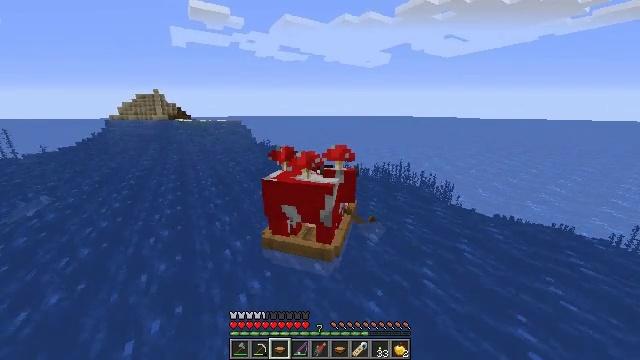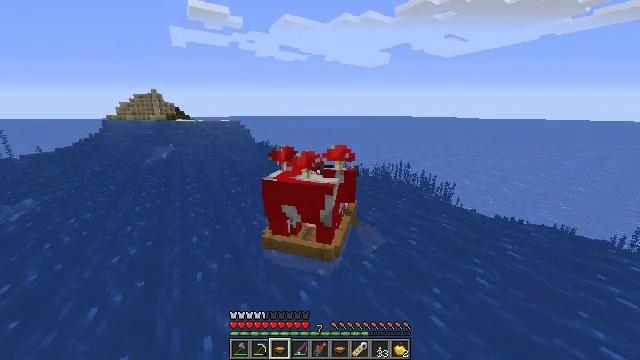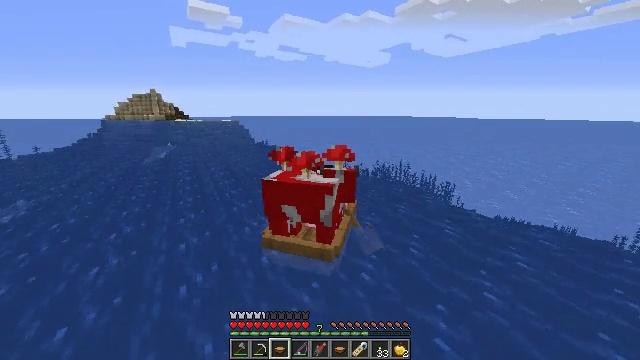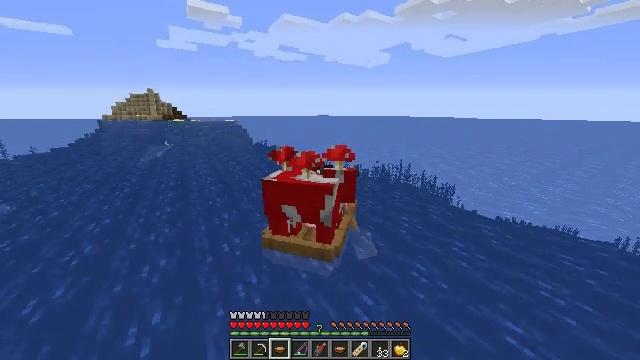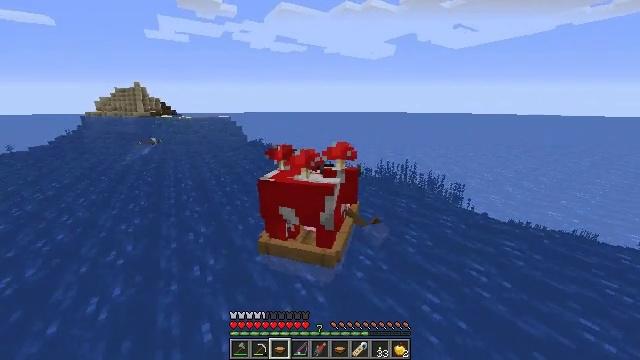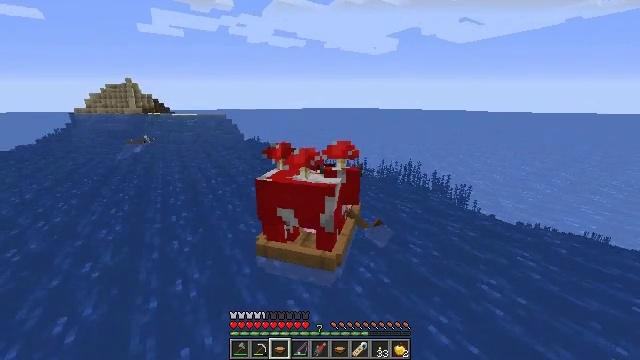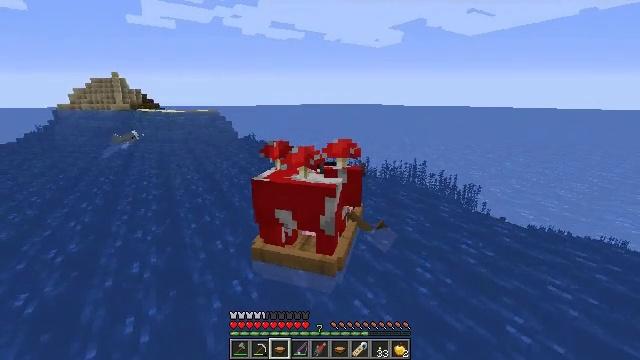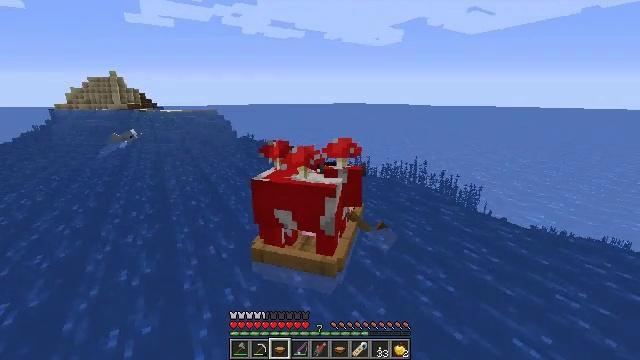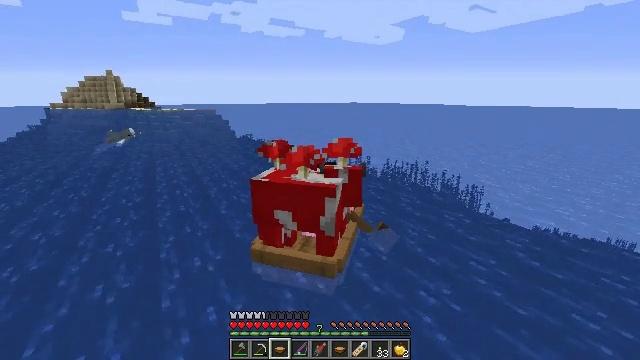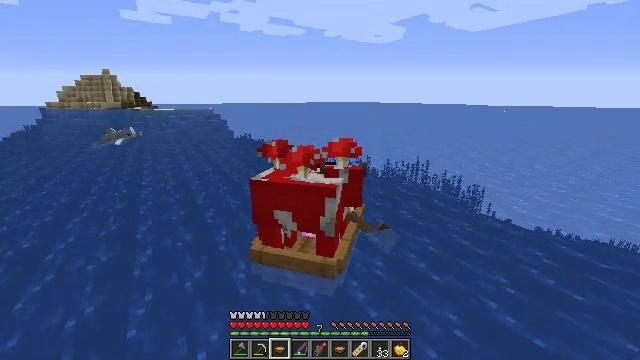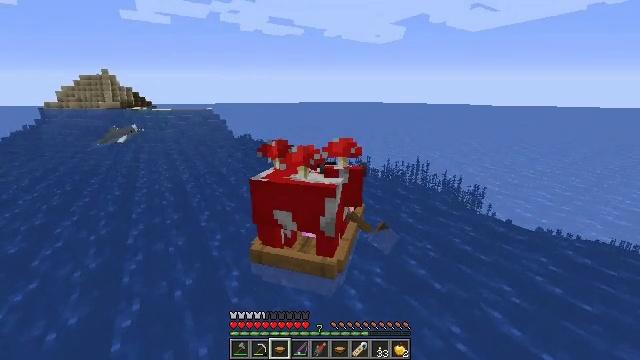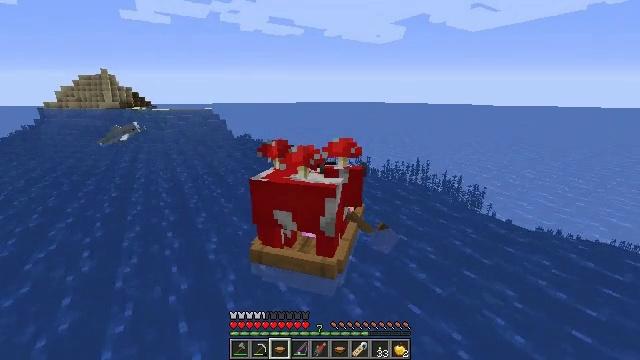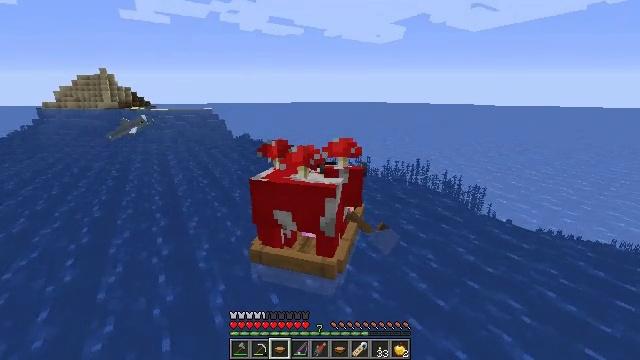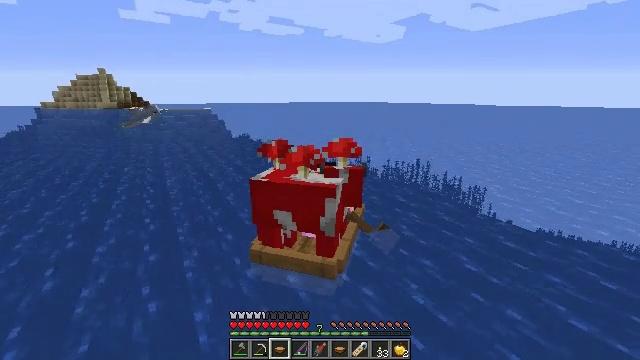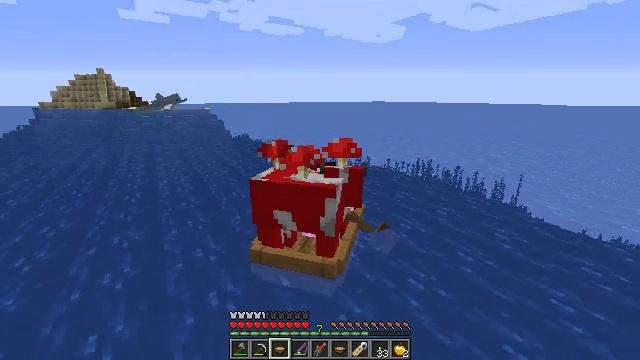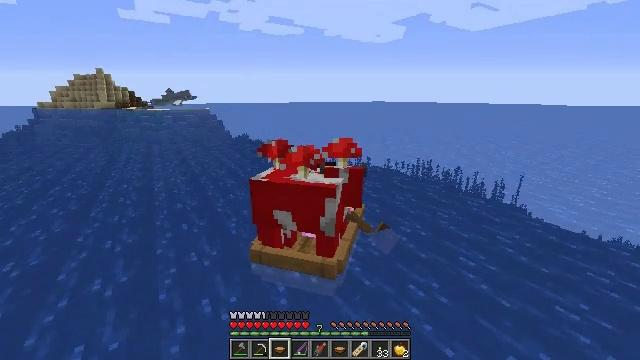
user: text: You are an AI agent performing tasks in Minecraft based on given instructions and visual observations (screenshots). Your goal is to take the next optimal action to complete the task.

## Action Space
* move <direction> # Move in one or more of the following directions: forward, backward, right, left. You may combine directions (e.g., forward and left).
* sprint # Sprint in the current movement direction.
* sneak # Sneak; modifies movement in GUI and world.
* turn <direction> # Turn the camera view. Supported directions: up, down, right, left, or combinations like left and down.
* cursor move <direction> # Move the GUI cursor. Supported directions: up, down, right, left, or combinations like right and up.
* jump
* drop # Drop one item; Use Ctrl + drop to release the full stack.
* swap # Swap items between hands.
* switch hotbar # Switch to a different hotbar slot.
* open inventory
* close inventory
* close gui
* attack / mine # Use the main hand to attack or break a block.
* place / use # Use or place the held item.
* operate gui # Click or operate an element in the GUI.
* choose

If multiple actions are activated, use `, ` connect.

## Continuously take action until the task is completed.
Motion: motion action
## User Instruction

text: Drop a name tag.
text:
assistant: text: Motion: move forward
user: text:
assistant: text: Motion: move forward
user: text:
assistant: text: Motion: no_op
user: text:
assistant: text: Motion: no_op
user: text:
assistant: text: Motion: no_op
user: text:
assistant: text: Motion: no_op
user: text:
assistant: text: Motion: no_op
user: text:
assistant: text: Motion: no_op
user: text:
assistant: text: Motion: no_op
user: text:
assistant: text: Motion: no_op
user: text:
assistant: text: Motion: no_op
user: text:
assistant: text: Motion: no_op
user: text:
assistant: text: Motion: no_op
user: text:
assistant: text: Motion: no_op
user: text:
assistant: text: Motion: no_op
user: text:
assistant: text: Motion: no_op
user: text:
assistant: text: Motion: no_op
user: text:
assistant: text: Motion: no_op
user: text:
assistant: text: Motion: no_op
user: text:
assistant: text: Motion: no_op
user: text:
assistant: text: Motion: no_op
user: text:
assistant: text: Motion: move forward
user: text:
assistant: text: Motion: move forward
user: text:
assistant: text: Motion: move forward
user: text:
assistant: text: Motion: move forward
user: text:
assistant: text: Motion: move forward
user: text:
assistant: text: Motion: move forward
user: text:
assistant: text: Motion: move forward
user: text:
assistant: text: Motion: move forward
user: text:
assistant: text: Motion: move forward